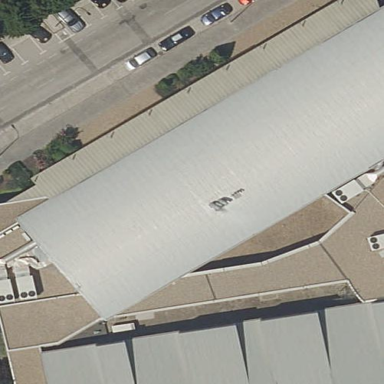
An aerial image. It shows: Part of university building with flat grey roof.